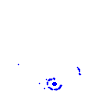
Particle: pion